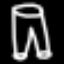
Label: pants